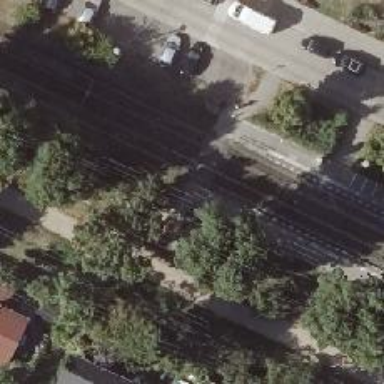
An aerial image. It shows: Footway along the road.